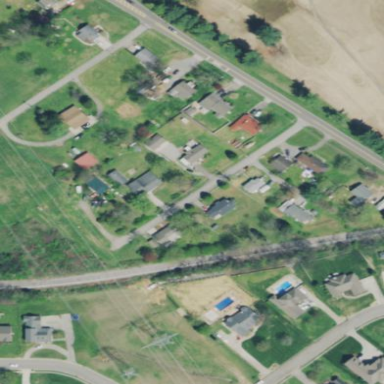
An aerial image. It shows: This residential area consists of single-family homes.